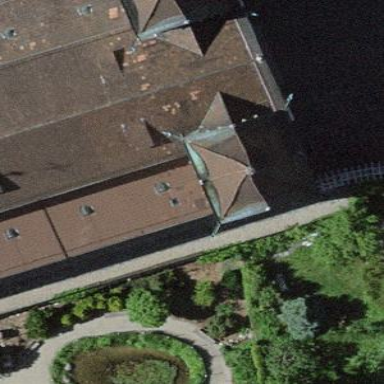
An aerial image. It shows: Part of building designed as pyramidal bell tower.